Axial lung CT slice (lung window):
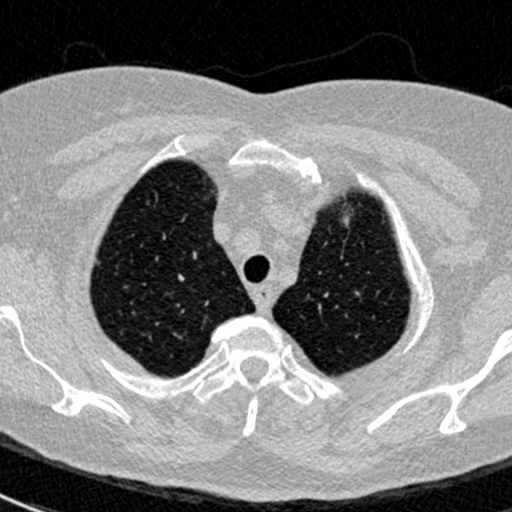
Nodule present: no